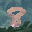
Label: 8